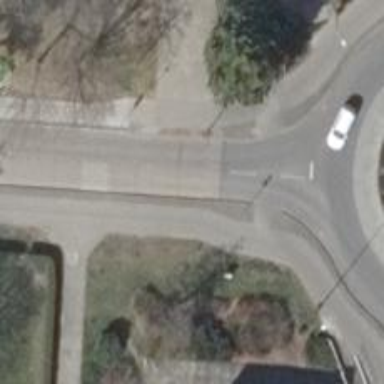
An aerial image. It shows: Road with "give way" sign.